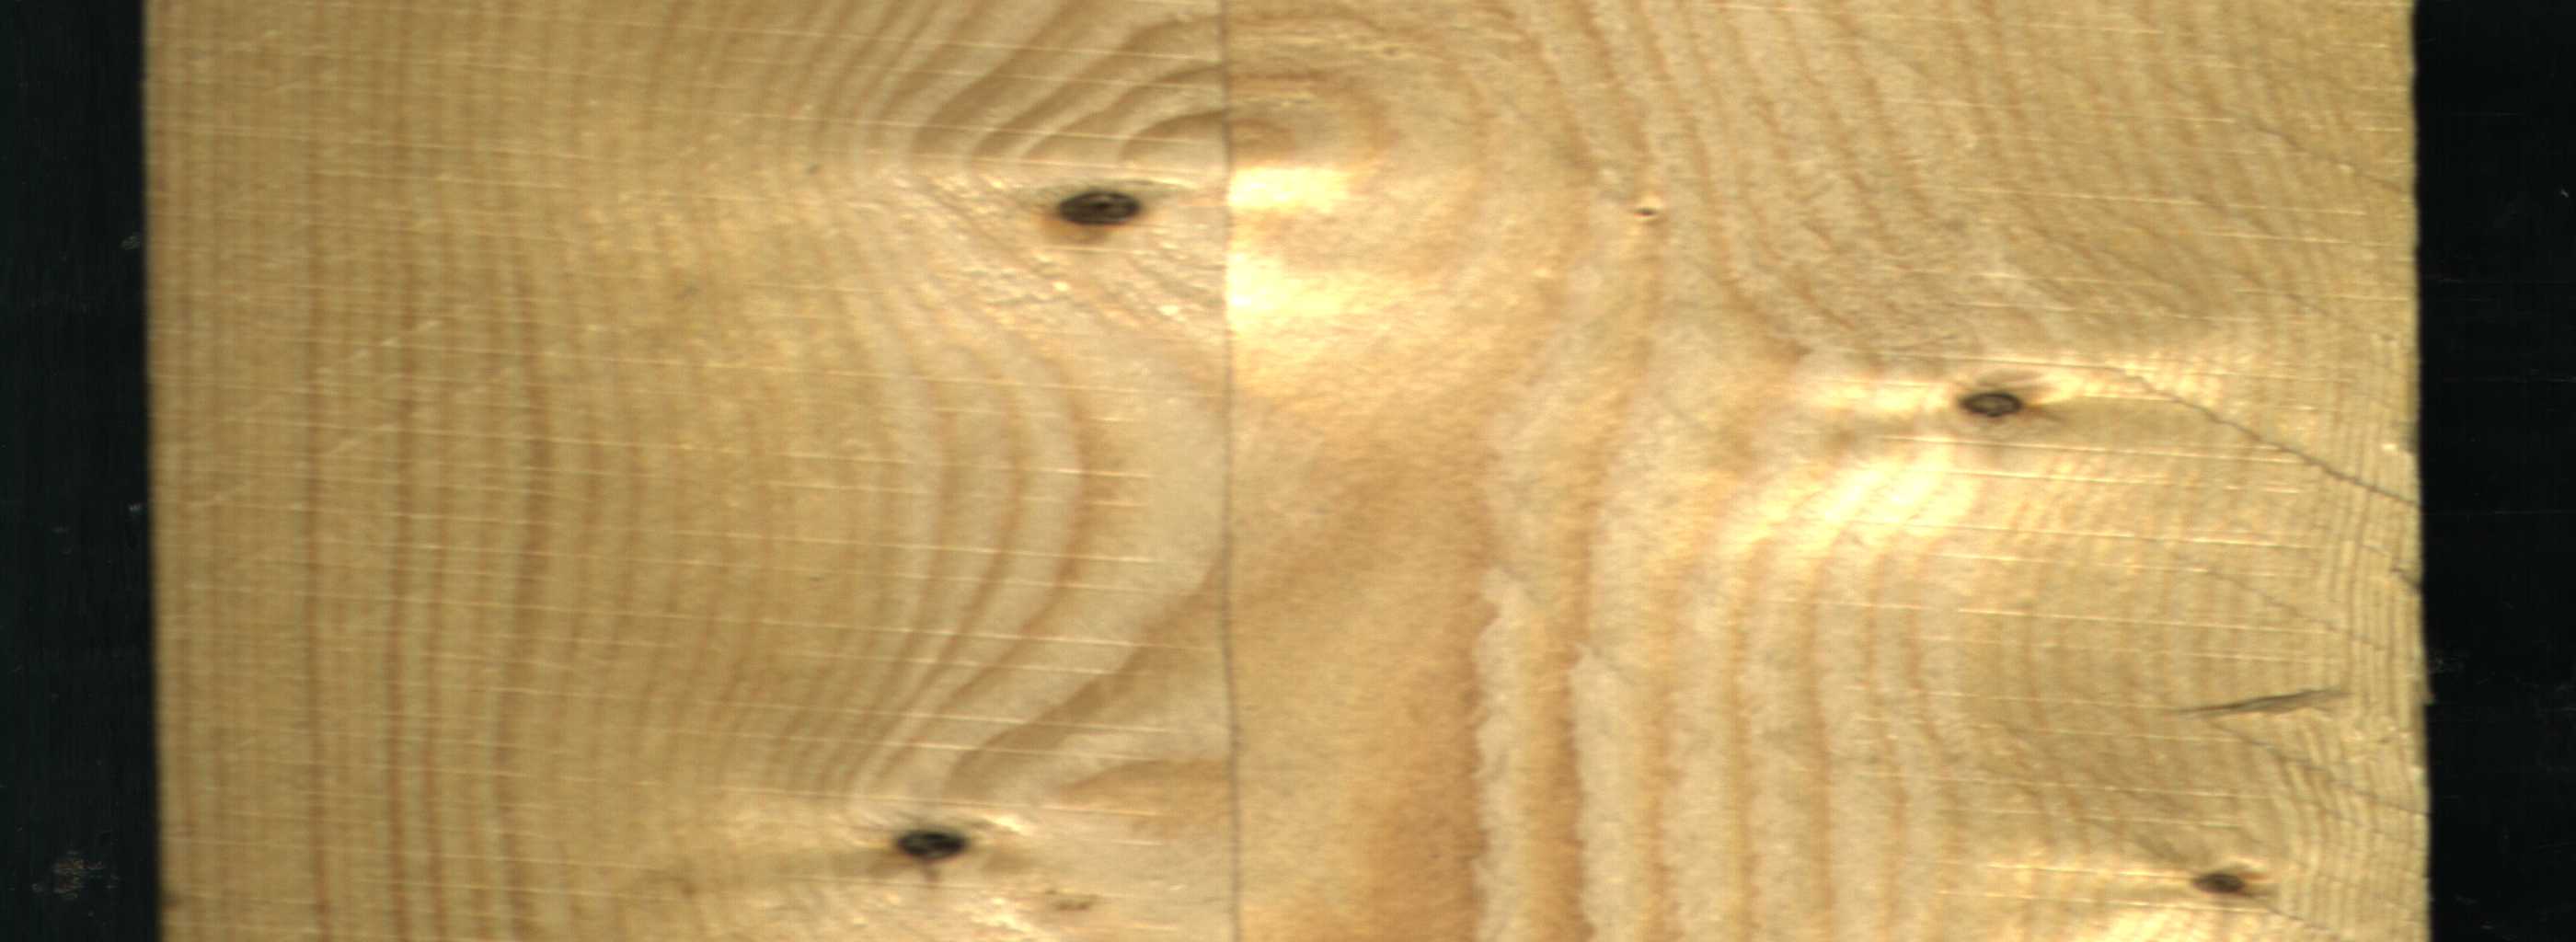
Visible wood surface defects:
Dead_Knot
Dead_Knot
Live_Knot
Live_Knot